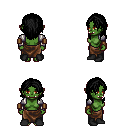
a pixel art fantasy rpg character, female body template, orc, green skin, steel arm armor, robe skirt, black long hairstyle, leather bracers, black shoes, four views (front, back, left, right), 2x2 character sprite sheet, small pixel art, hard edges, no anti-aliasing